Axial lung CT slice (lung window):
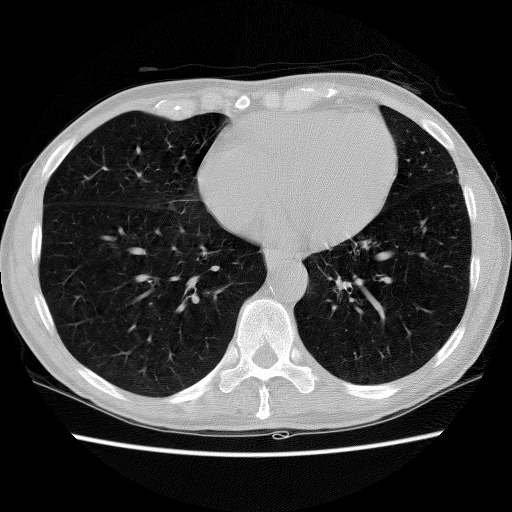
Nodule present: no